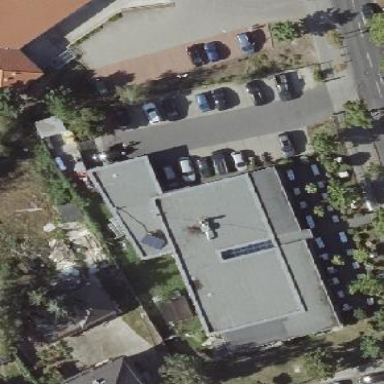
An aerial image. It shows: Restaurant with surrounding fence.